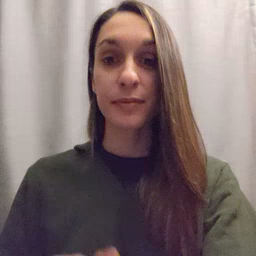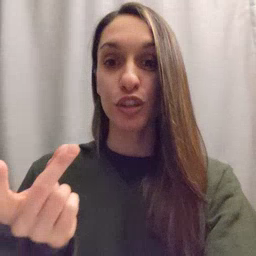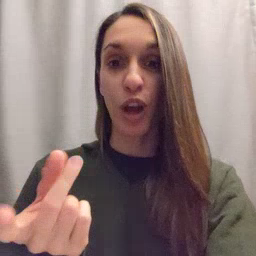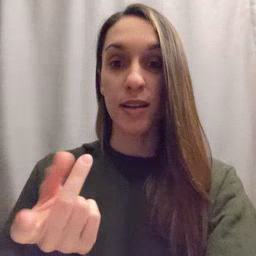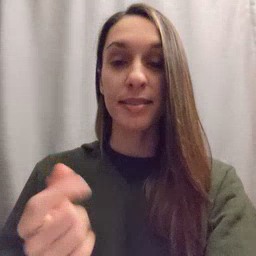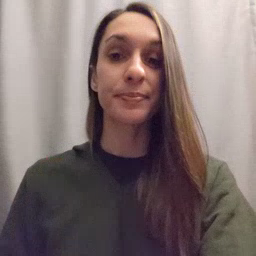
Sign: dog